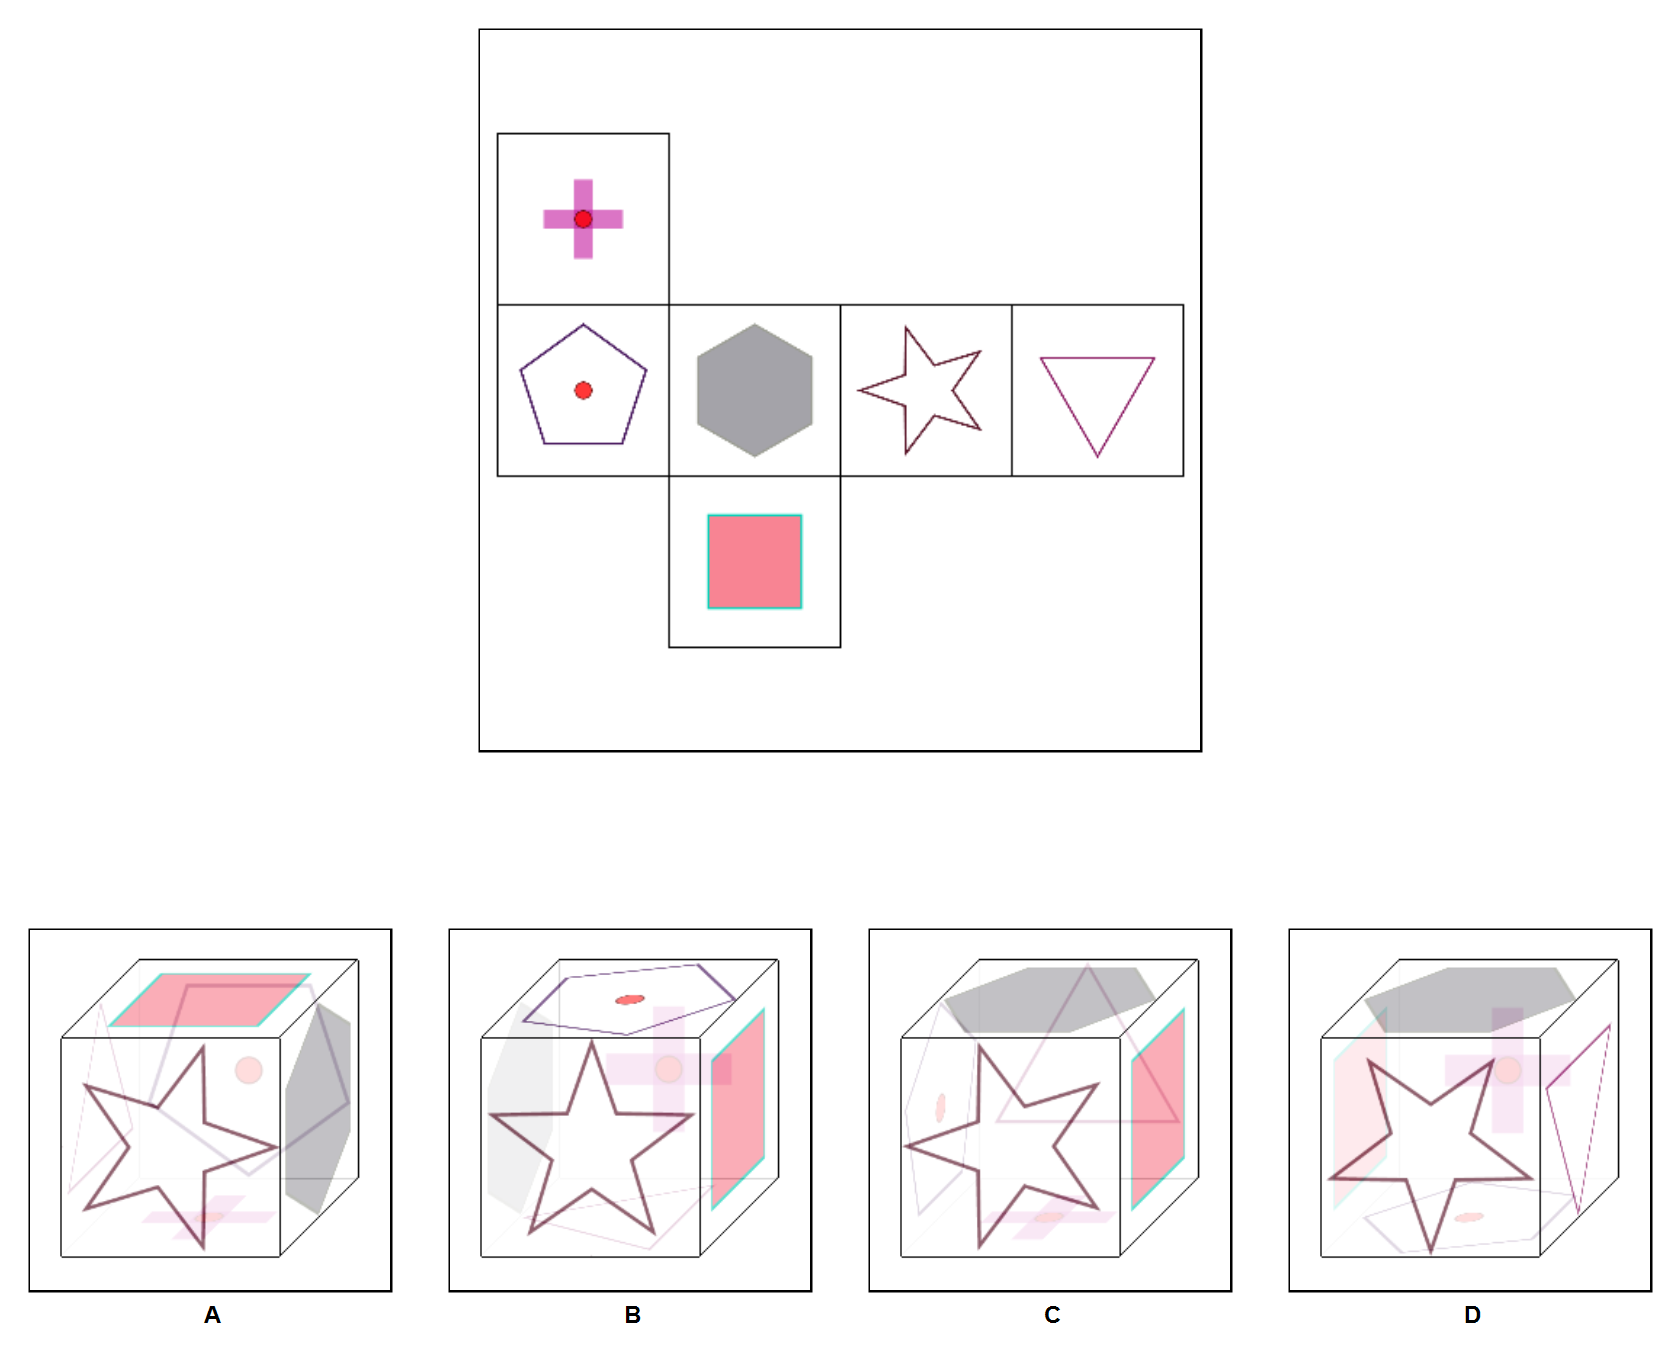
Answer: A